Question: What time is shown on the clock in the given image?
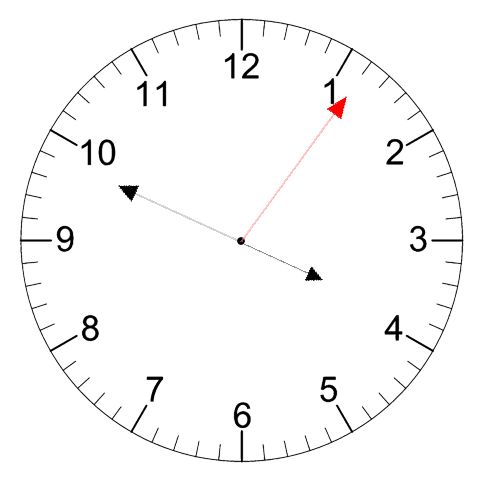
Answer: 03:49:06